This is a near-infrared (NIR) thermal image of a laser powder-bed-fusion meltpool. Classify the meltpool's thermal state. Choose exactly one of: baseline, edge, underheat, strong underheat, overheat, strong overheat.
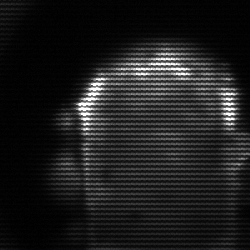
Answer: baseline